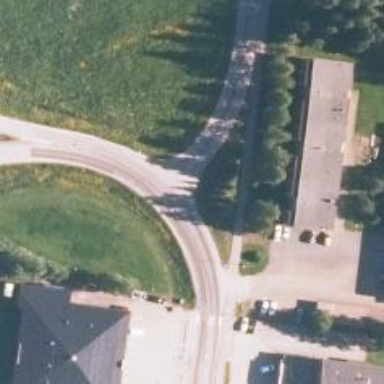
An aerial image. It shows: Asphalt surface.